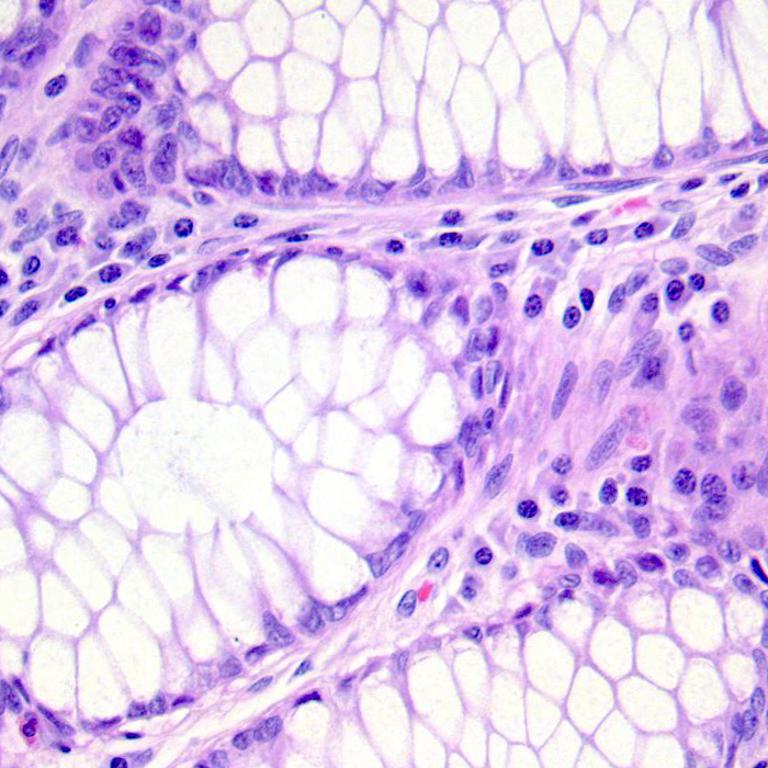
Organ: colon
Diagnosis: benign